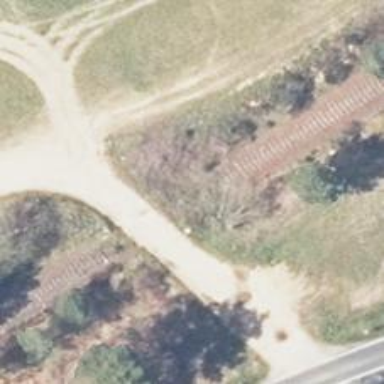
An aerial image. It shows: Level crossing along the railway.